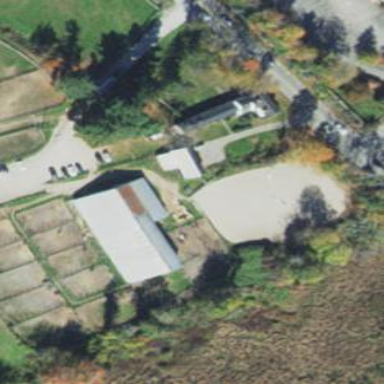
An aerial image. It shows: Paddock enclosed by fence used for animal keeping.